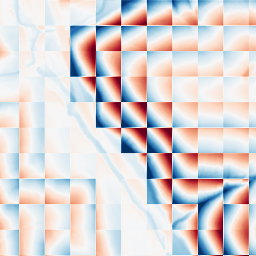
Category: wavelet
Decomposition family: wavelet_dwt
Decomposition parameters: wavelet: haar
level: 5
Upsampling method: cubic_mitchell
Upsampling parameters: scale: 8
Upsampling scale: 8